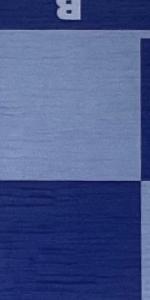
Label: Empty